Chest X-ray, PA view. Patient: 68 years old, sex F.
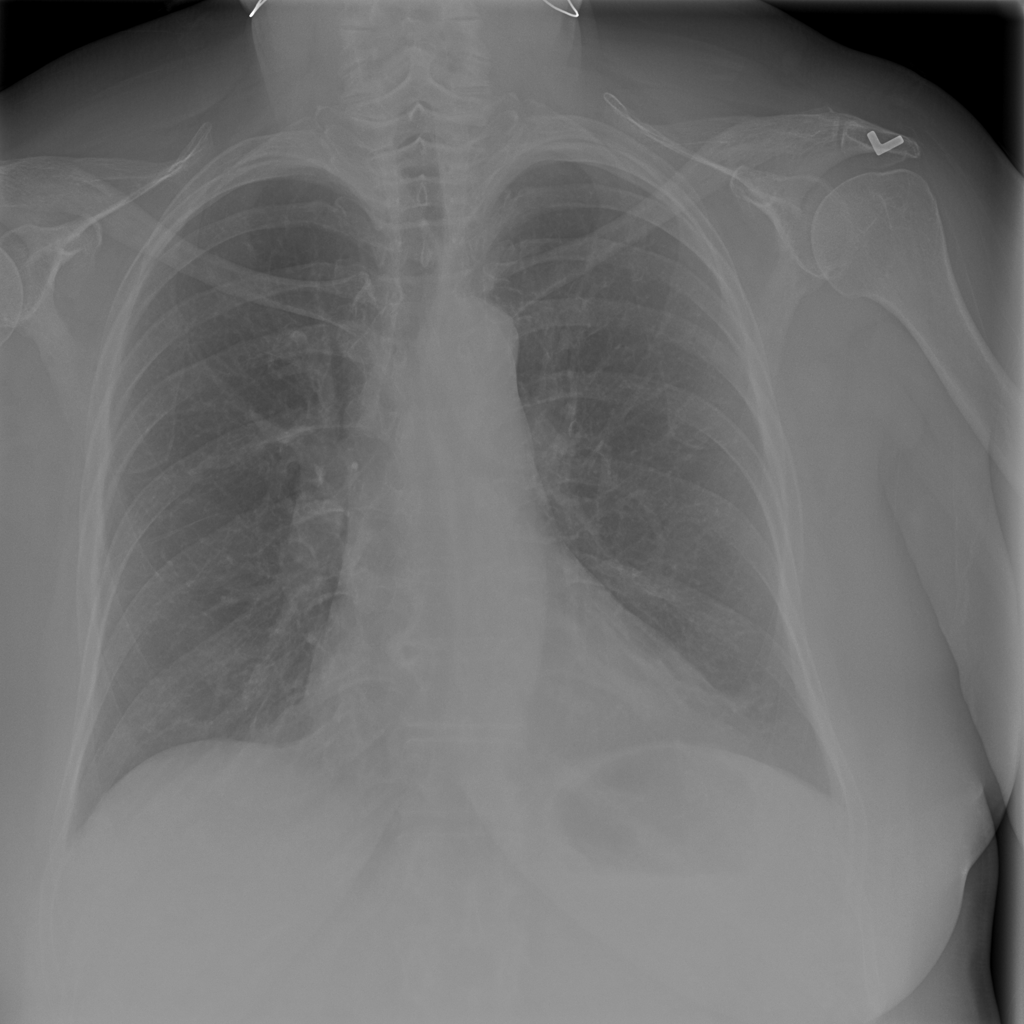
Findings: No Finding